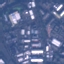
Label: Industrial